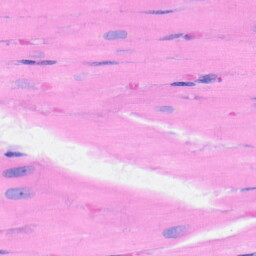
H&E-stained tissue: Heart